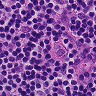
Metastatic tissue present: no